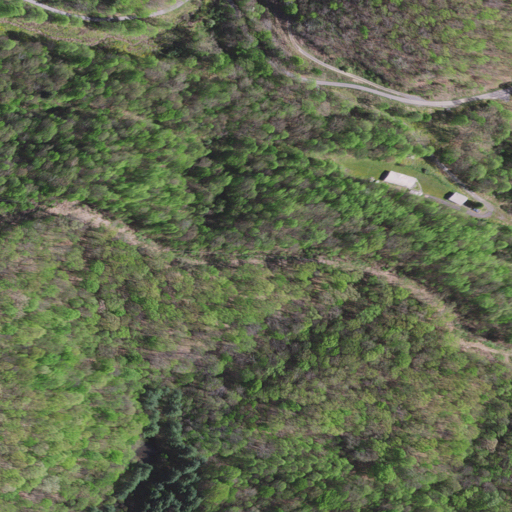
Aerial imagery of ridge(s) in Virginia named Boyd Ridge containing deciduous forest, open development, low intensity development, evergreen forest, and mixed forest